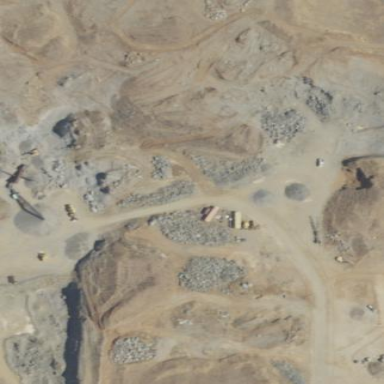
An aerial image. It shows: Quarry area characterized by vacant or disturbed land.